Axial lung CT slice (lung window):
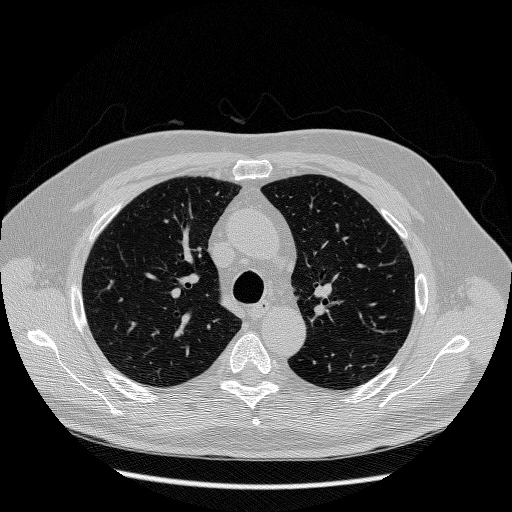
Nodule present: no